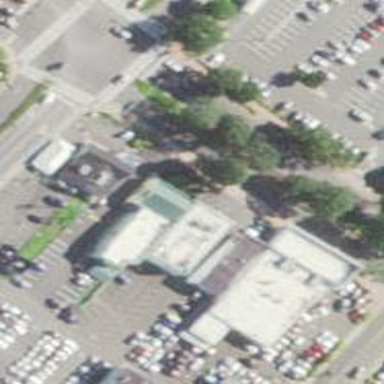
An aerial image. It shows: Veterinary facility.